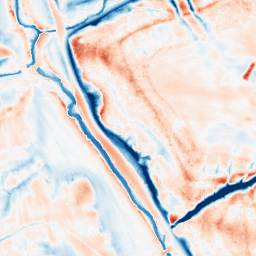
Category: edge_preserving
Decomposition family: guided
Decomposition parameters: radius: 8
eps: 0.01
Upsampling method: bicubic_16x
Upsampling parameters: scale: 16
Upsampling scale: 16